Interaction volume radius: 5 \u00c5
Interaction volume height: 10 \u00c5
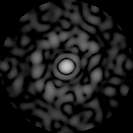
Disorder parameter: 0.8731